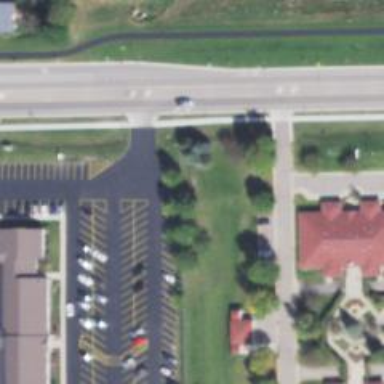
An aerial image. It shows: Asphalt driveway designated as service road.